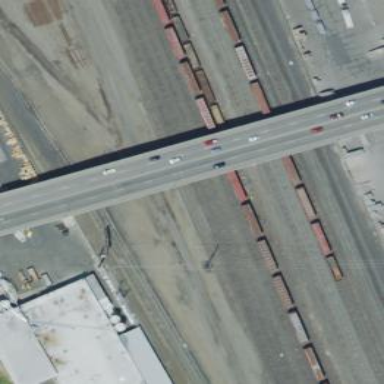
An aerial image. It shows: Railway siding with rails.